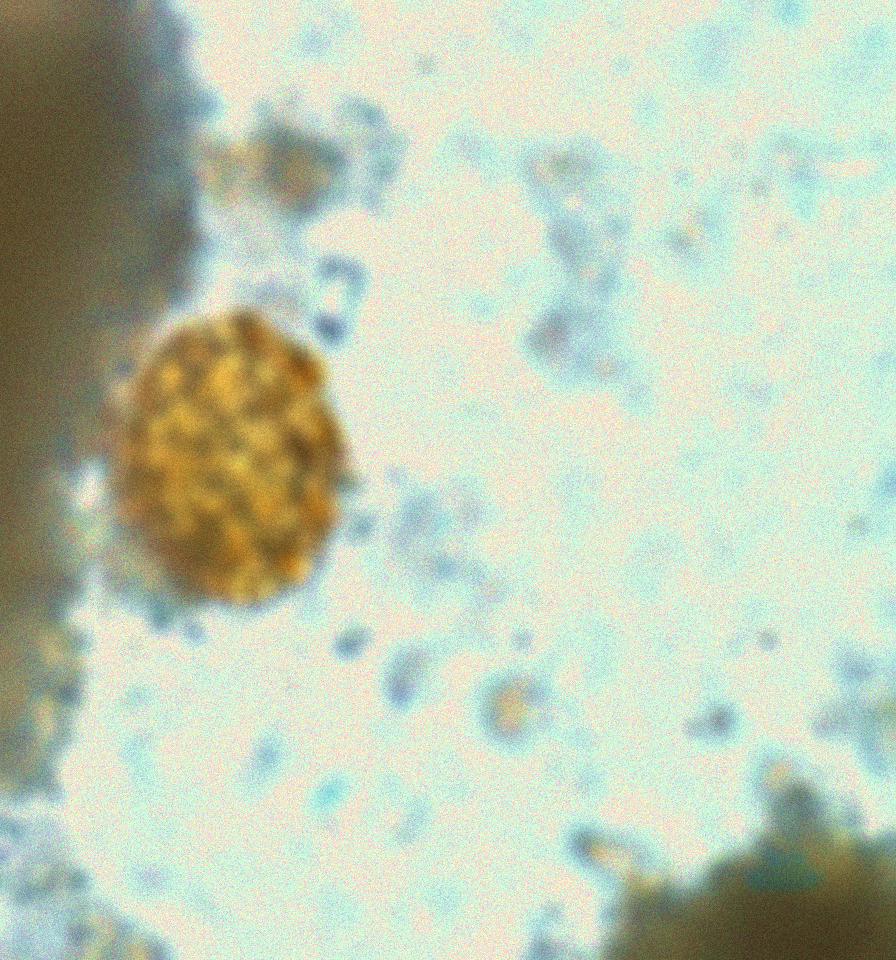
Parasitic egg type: Ascaris lumbricoides